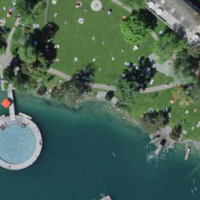
EUNIS habitat code: 53
Species observed at this site:
Certhia brachydactyla
Corvus corone
Podiceps cristatus
Fulica atra
Sylvia atricapilla
Chroicocephalus ridibundus
Phylloscopus collybita
Larus michahellis
Cygnus olor
Sterna paradisaea
Erithacus rubecula
Pica pica
Sitta europaea
Columba livia
Falco tinnunculus
Ficedula hypoleuca
Accipiter nisus
Motacilla cinerea
Cyanistes caeruleus
Anas platyrhynchos
Sturnus vulgaris
Chloris chloris
Aythya ferina
Streptopelia decaocto
Aythya fuligula
Passer domesticus
Fringilla coelebs
Carduelis carduelis
Turdus merula
Columba palumbus
Phalacrocorax carbo
Parus major
Mergus merganser
Milvus milvus
Sterna hirundo
Motacilla alba